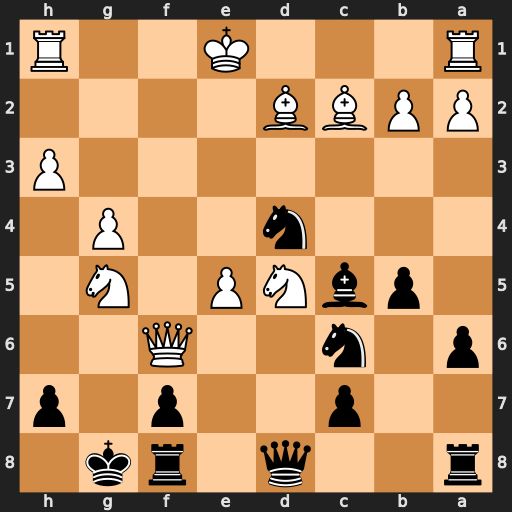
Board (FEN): r2q1rk1/2p2p1p/p1n2Q2/1pbNP1N1/3n2P1/7P/PPBB4/R3K2R
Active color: b
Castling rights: KQ
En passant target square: -
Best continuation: Nxc2+ Kd1 Qxd5